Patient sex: F
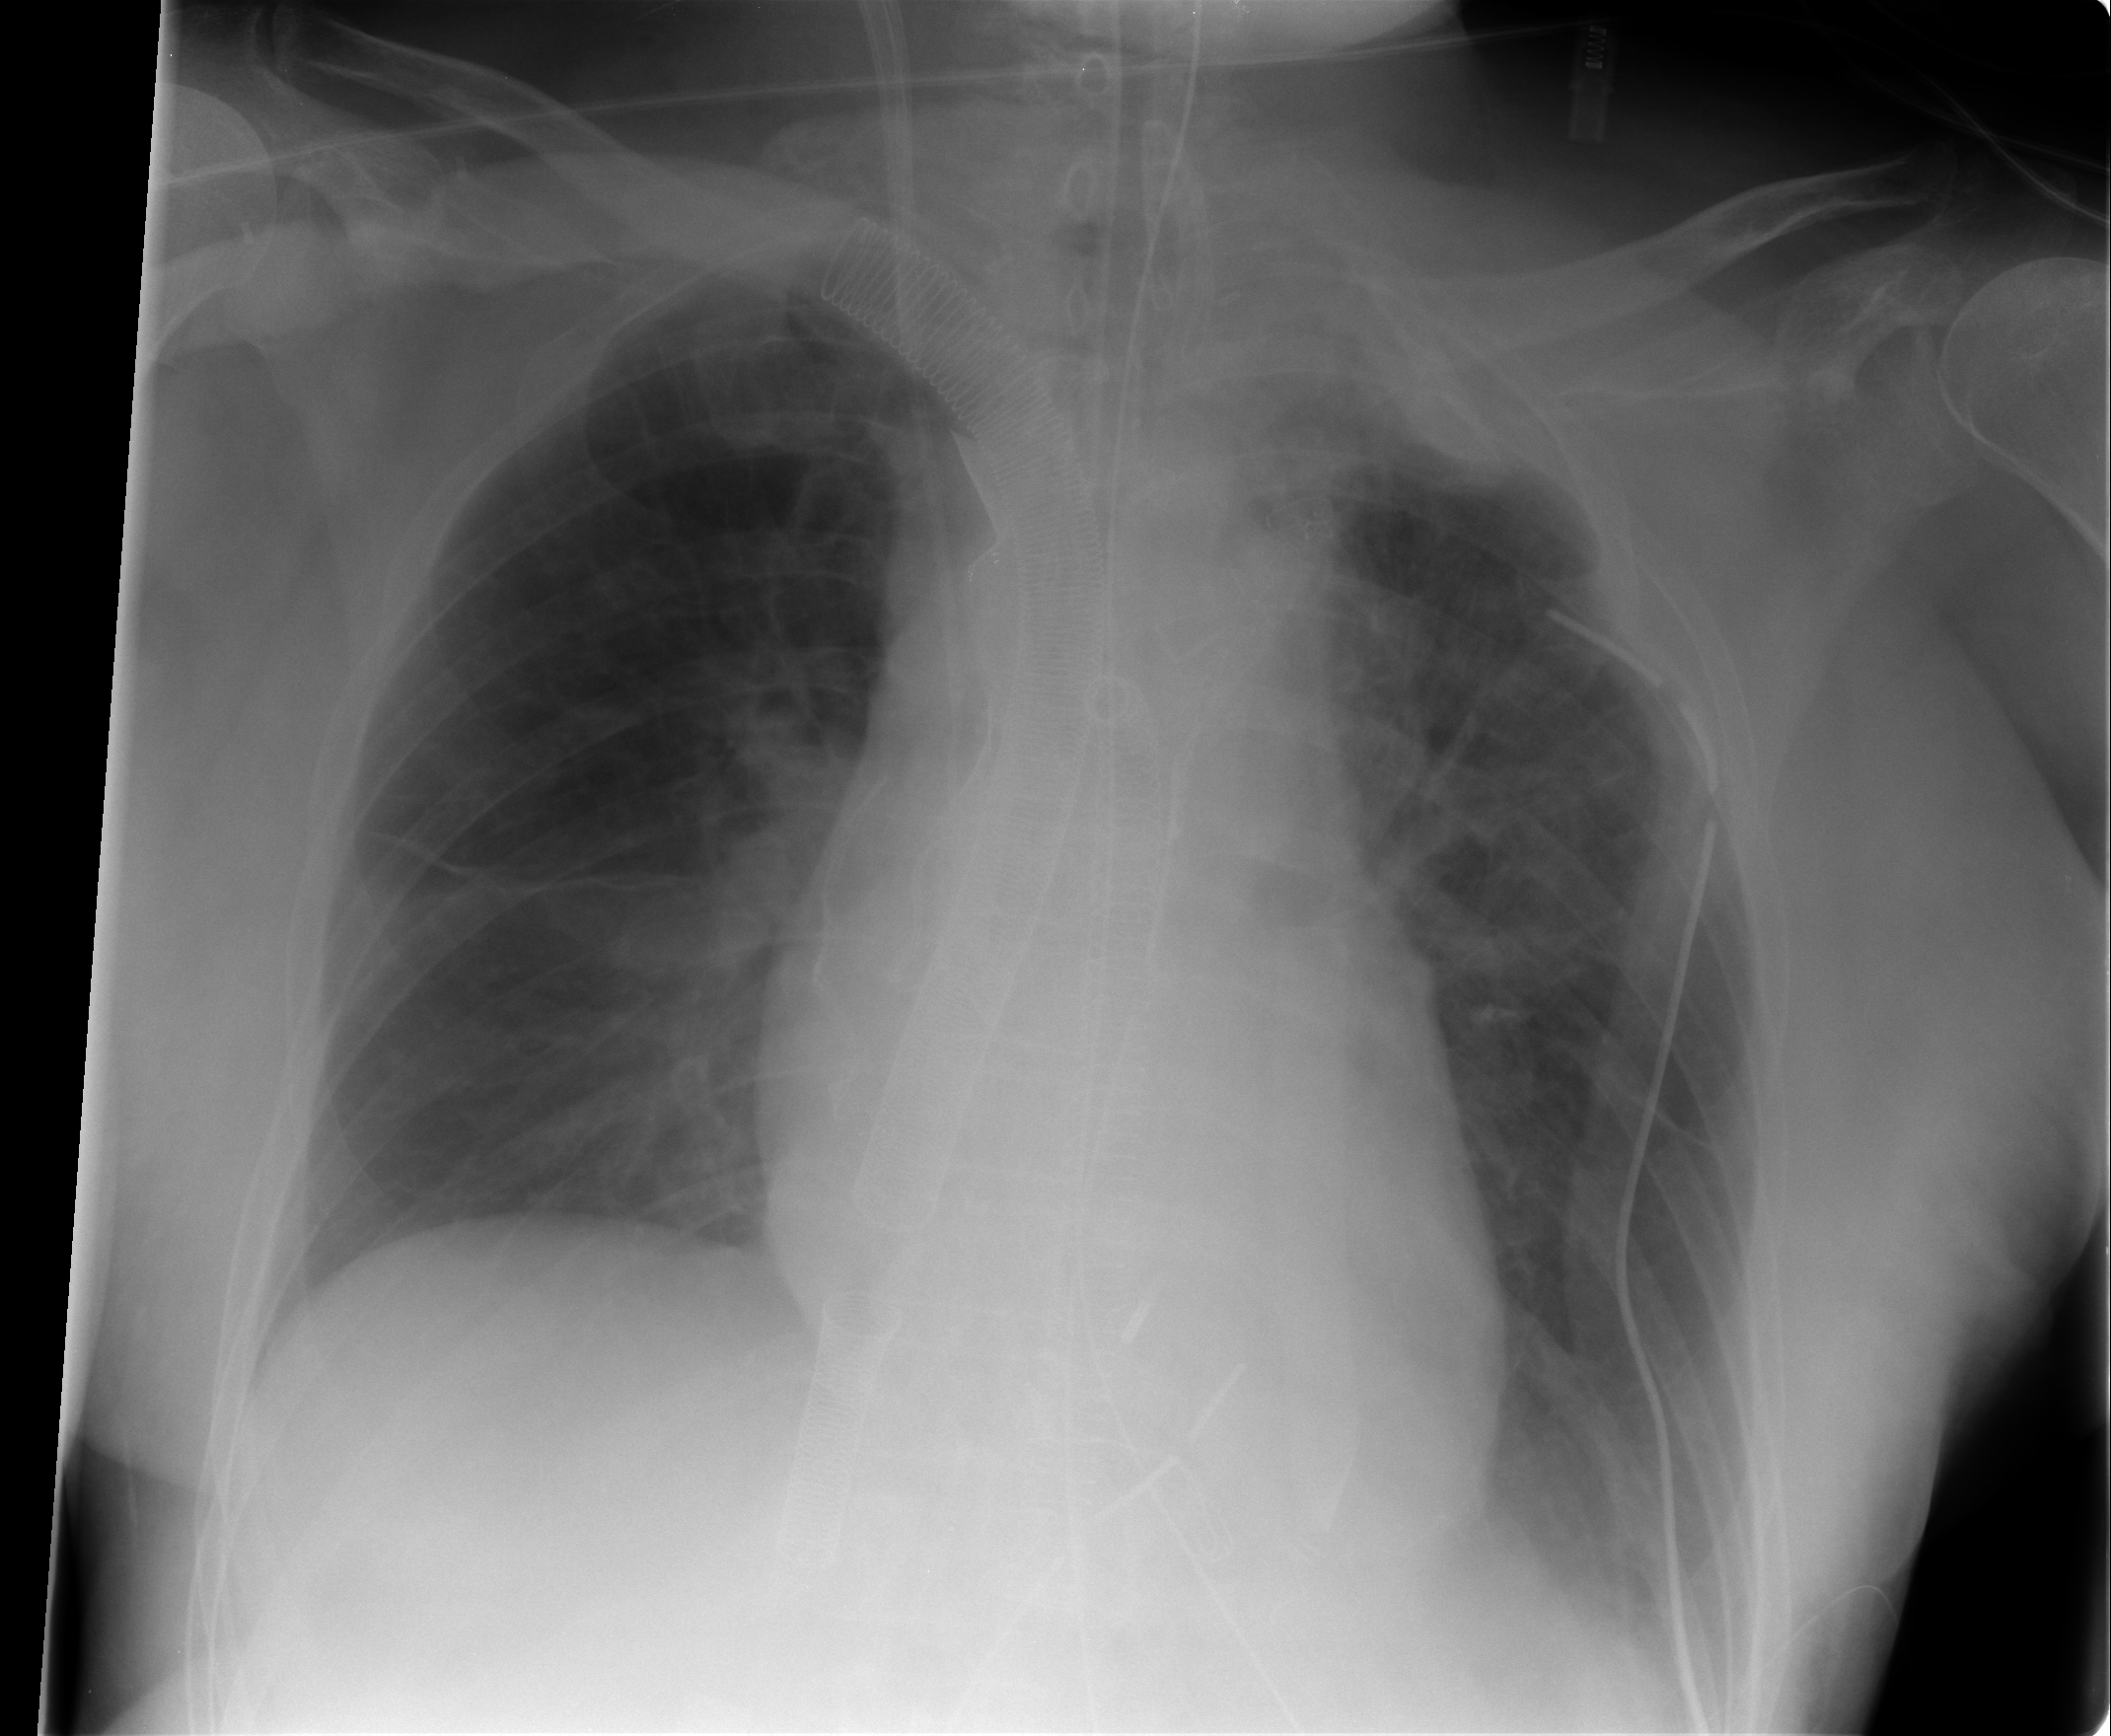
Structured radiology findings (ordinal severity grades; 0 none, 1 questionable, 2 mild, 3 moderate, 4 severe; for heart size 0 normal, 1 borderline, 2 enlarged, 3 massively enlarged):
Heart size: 1
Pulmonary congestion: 0
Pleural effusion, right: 0
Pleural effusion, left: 1
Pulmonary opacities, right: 0
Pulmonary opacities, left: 0
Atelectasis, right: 0
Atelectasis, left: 2